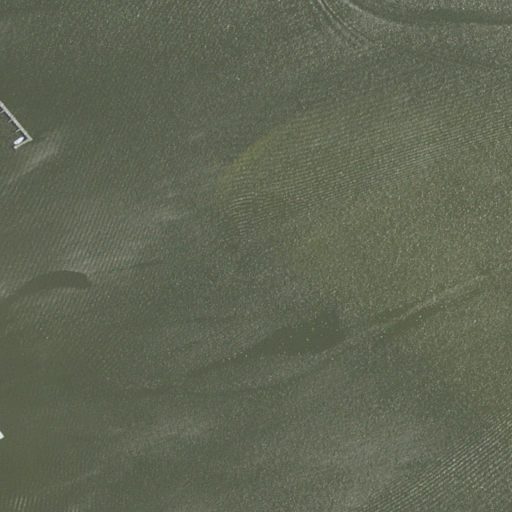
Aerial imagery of island in North Carolina named Ice Plant Island containing open water and high intensity development